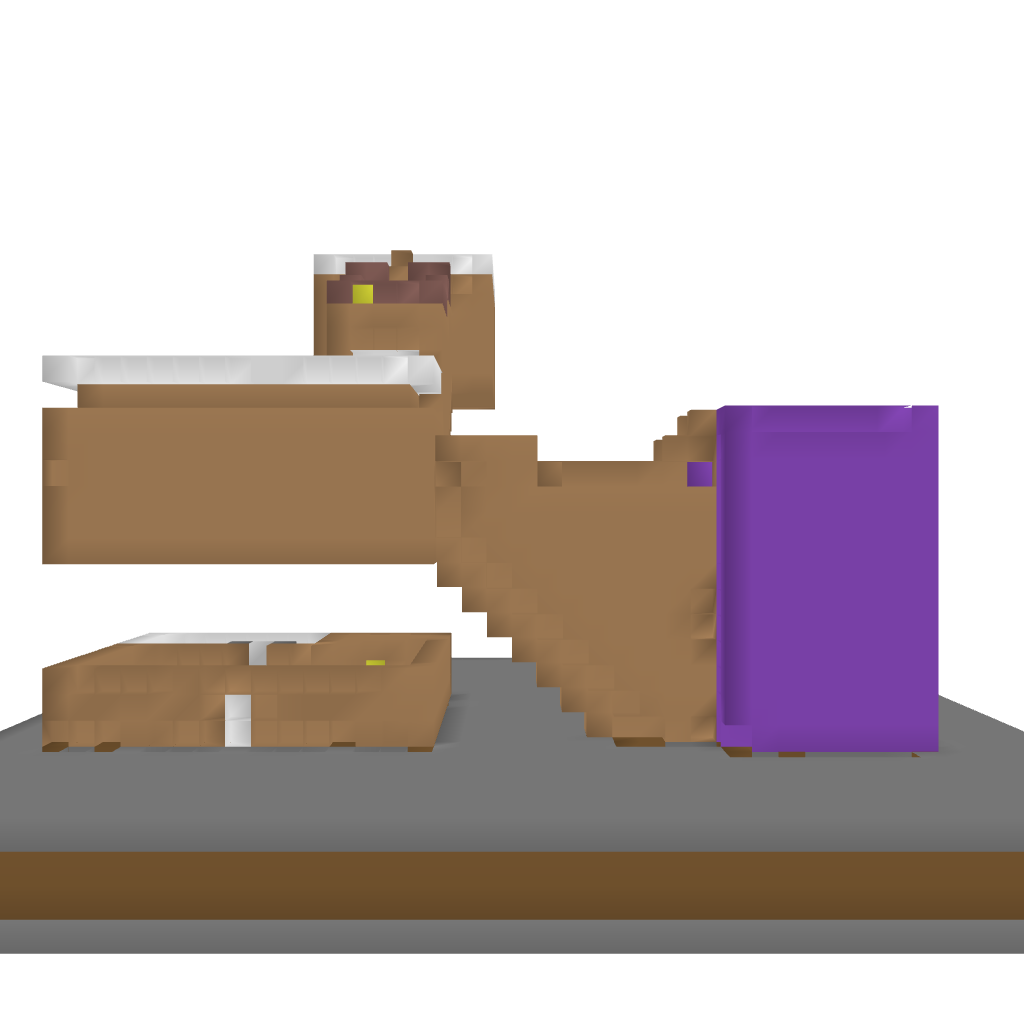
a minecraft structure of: Sky Lab bad low quality